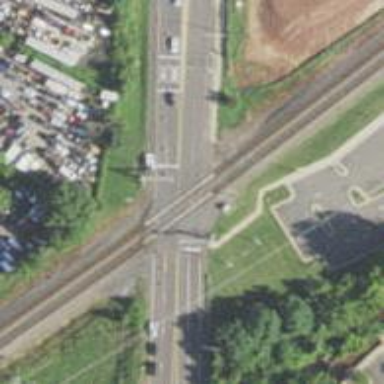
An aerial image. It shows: Crossing for the railway.